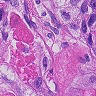
Metastatic tissue present: yes